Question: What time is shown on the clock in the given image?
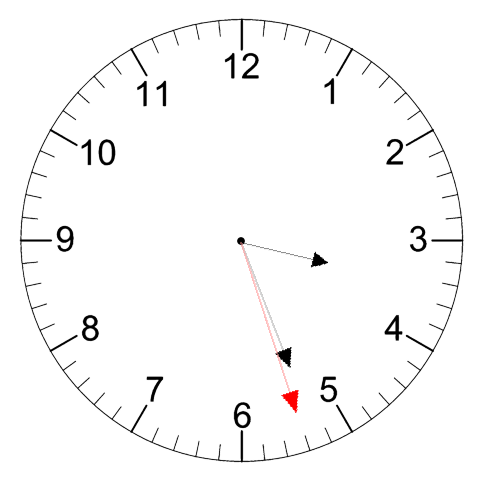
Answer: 03:26:27